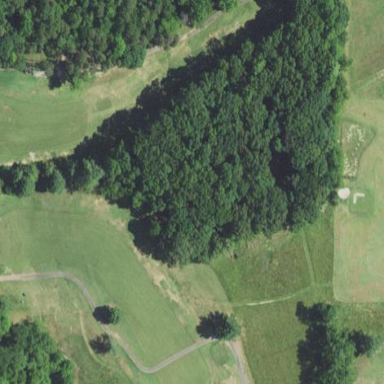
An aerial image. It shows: Golf fairway surrounded by grass.